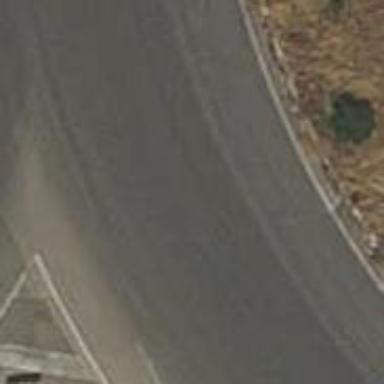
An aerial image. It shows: Primary highway with asphalt surface leading to roundabout.